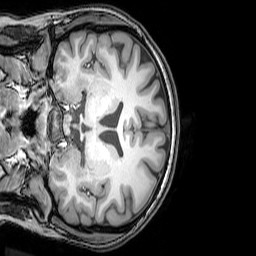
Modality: T1w
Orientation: coronal
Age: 25
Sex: female
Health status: healthy
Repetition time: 0.081 s
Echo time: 0.037 s